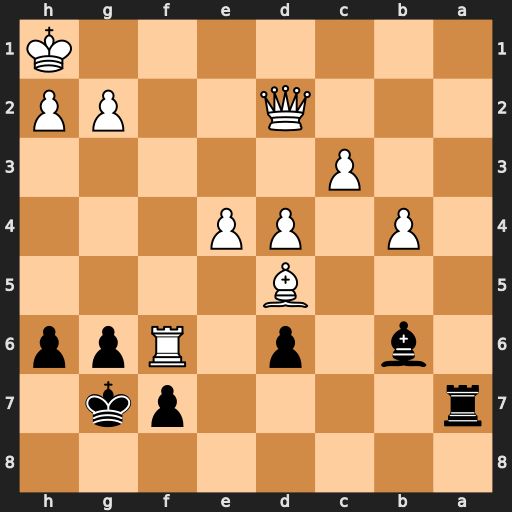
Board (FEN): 8/r4pk1/1b1p1Rpp/3B4/1P1PP3/2P5/3Q2PP/7K
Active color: b
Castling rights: -
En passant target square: -
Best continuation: Ra1+ Qd1 Rxd1+ Rf1 Rxf1#